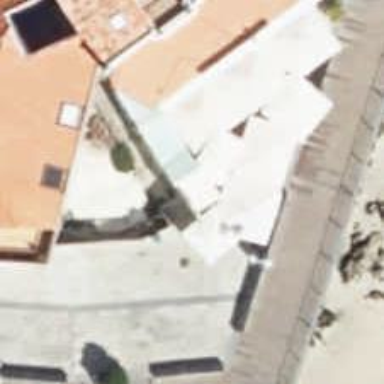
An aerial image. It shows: Restaurant.